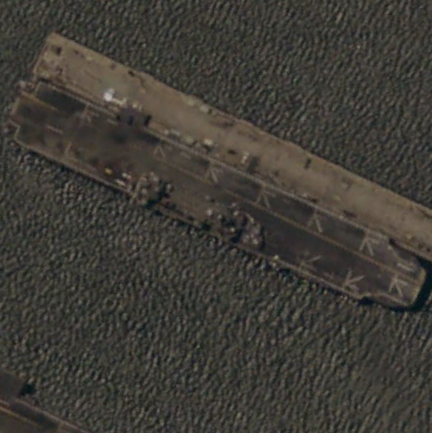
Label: assault